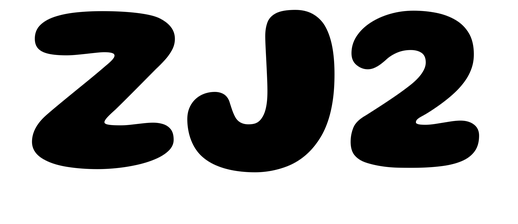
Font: Gluten_Bold